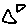
Label: triangle